Field crop: tomato
Growth stage: 1
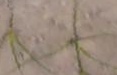
Species: cyperus